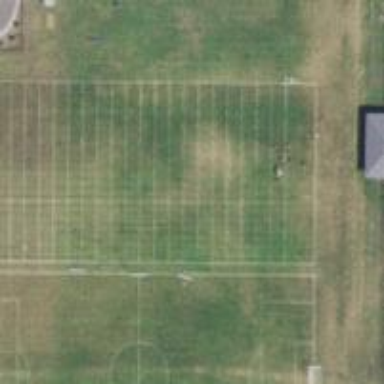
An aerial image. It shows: American football pitch for leisure and sport activities.